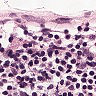
Metastatic tissue present: no